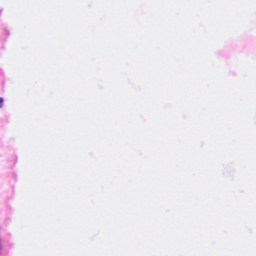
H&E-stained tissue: Breast